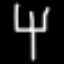
Label: fork